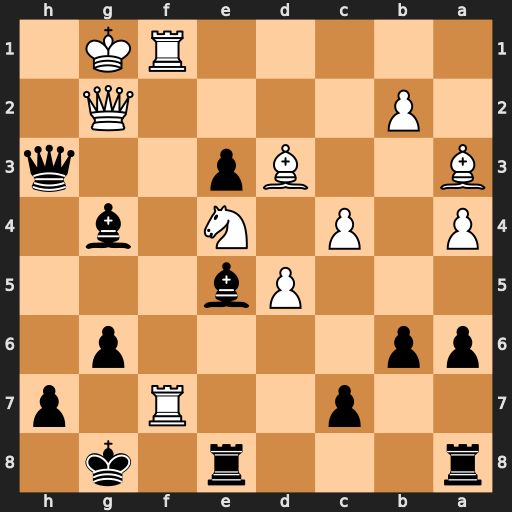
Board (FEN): r3r1k1/2p2R1p/pp4p1/3Pb3/P1P1N1b1/B2Bp2q/1P4Q1/5RK1
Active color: b
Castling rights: -
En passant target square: -
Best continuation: Qxg2+ Kxg2 e2